Question: How to know whether I'm connected to WiFi or ethernet in Android?
In Android OS this is notified for thess icons

Does it exist a way to know it programmatically?
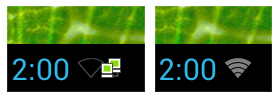
Answer: Thanks everybody
Just for avoid Exceptions (no network case). I share my tested code.
'''
private Boolean isNetworkAvailable() {
ConnectivityManager connectivityManager
= (ConnectivityManager) getSystemService(Context.CONNECTIVITY_SERVICE);
NetworkInfo activeNetworkInfo = connectivityManager.getActiveNetworkInfo();
return activeNetworkInfo != null && activeNetworkInfo.isConnectedOrConnecting();
}
public Boolean isWifiConnected(){
if(isNetworkAvailable()){
ConnectivityManager cm
= (ConnectivityManager) getSystemService(Context.CONNECTIVITY_SERVICE);
return (cm.getActiveNetworkInfo().getType() == ConnectivityManager.TYPE_WIFI);
}
return false;
}
public Boolean isEthernetConnected(){
if(isNetworkAvailable()){
ConnectivityManager cm
= (ConnectivityManager) getSystemService(Context.CONNECTIVITY_SERVICE);
return (cm.getActiveNetworkInfo().getType() == ConnectivityManager.TYPE_ETHERNET);
}
return false;
}
'''